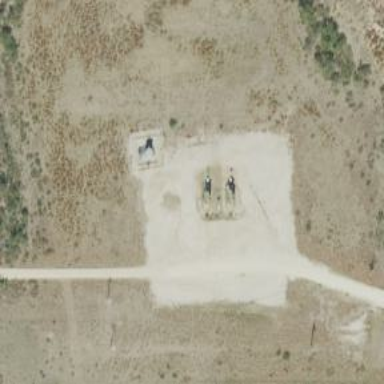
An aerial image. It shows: Petroleum well that is man-made.